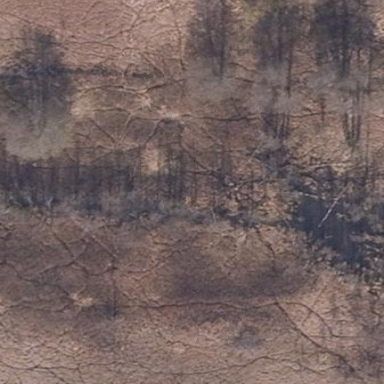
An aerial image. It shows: Patch of scrub vegetation.